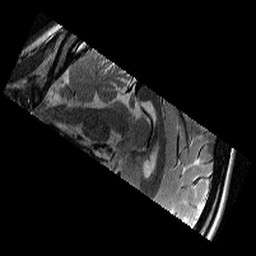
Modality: T2w
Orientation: sagittal
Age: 12
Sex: female
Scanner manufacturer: siemens
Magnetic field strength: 3 T
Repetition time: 9.23 s
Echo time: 0.067 s